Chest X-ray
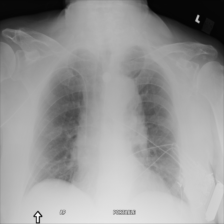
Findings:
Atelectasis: negative
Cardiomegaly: negative
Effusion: negative
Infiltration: negative
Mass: negative
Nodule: negative
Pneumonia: negative
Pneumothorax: negative
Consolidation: negative
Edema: negative
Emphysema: negative
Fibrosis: negative
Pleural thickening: negative
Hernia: negative